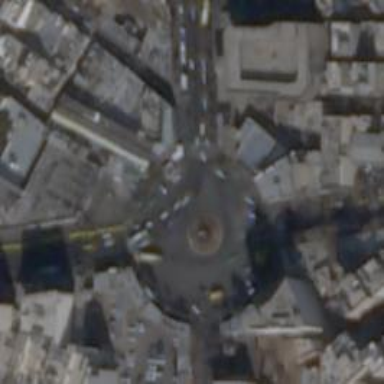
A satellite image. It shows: Secondary road around roundabout.